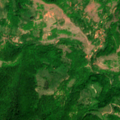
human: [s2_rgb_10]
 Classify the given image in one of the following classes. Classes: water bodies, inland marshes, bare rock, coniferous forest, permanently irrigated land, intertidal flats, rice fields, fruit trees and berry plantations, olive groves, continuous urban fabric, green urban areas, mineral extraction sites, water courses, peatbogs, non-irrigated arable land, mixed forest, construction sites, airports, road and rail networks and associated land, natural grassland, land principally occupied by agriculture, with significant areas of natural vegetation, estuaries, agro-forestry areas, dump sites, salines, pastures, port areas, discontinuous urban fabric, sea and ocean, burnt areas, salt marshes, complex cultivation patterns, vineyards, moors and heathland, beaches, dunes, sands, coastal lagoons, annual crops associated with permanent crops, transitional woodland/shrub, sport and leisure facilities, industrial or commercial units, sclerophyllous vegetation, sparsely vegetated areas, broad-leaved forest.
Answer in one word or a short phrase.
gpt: land principally occupied by agriculture, with significant areas of natural vegetation, broad-leaved forest, transitional woodland/shrub